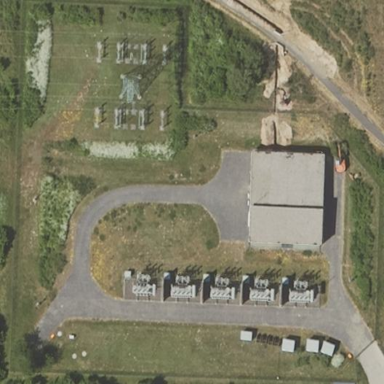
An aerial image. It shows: Substation surrounded by fence.